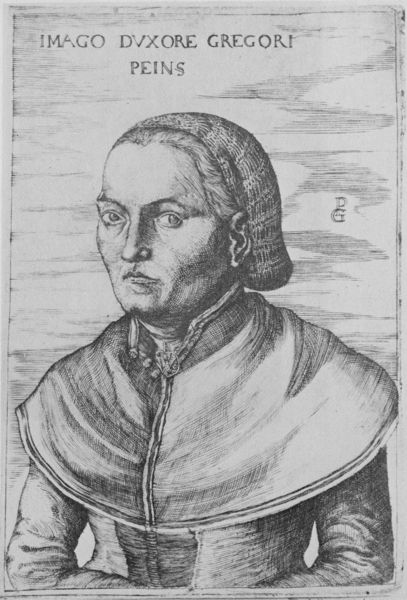
Titel: Bildnis der Frau von Georg Pencz
Künstler: Georg Pencz
Institution: (Seriendruck)
Schlagwörter: mann, umhang, weiß, frau, frisur, grau, haar, hut, kleid, mund, nase, ohr, schwarz, stirn, zeichnung, blick, dame, haube, jung, mütze, arme, augen, kragen, mensch, rahmen, bildnis, portrait, porträt, signatur, gewand, haare, kinn, lippen, taille, schrift, wangen, man, grafik, graphik, papst, kopftuch, brauen, büste, pupillen, wange, knöpfe, druck, schraffur, radierung, stich, titel, schwarzweiß, beschriftung, überschrift, wangenknochen, halbprofil, mittelalter, herzog, luther, kupferstich, netz, latein, lateinisch, römische ziffern, haae, haarnetz, kopfhaube, römische zahl, brustportrait, gregor, imago, dg, forontal, imago zeichnung